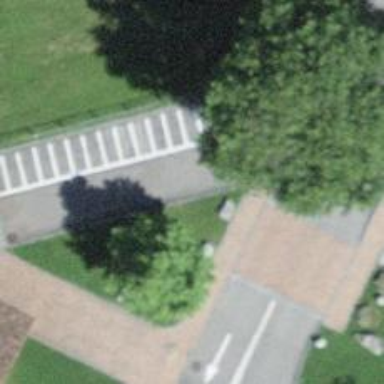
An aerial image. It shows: Bollard barrier.